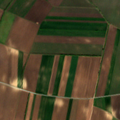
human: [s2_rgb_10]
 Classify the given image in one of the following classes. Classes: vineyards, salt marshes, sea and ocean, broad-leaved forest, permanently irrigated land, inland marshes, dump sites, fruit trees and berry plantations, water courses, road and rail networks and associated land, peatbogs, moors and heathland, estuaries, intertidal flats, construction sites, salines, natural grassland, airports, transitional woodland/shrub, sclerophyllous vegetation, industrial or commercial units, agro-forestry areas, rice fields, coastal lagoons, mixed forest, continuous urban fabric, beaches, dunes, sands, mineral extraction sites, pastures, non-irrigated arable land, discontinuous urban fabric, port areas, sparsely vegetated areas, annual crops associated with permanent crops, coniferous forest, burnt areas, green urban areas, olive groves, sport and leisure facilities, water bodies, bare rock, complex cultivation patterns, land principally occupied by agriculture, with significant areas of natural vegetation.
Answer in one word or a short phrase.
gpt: non-irrigated arable land